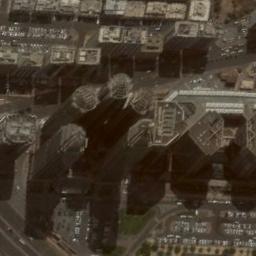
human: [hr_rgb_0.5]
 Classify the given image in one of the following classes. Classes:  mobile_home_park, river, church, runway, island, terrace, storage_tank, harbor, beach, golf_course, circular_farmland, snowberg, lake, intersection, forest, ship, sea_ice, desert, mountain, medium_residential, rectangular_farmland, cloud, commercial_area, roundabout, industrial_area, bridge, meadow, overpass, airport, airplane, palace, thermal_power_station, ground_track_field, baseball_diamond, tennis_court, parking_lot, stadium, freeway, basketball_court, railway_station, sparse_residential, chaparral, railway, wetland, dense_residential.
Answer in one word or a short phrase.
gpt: commercial_area